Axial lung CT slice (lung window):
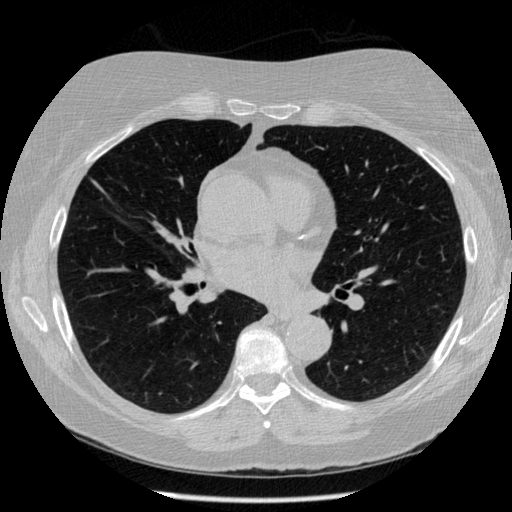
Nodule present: no